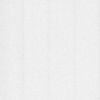
Label: dusty